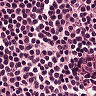
Metastatic tissue present: no